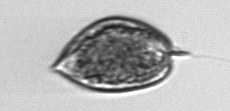
Label: Prorocentrum_micans